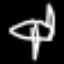
Label: airplane